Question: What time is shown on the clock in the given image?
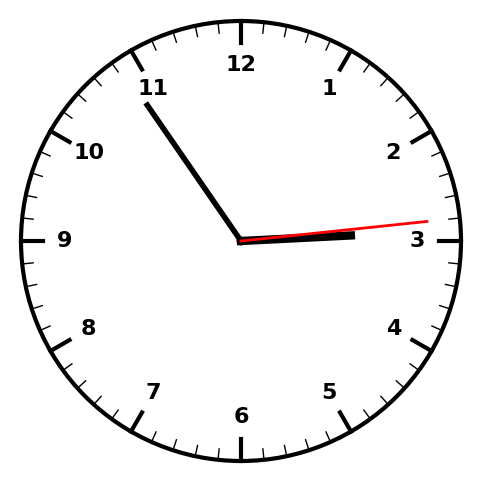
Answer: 02:54:14